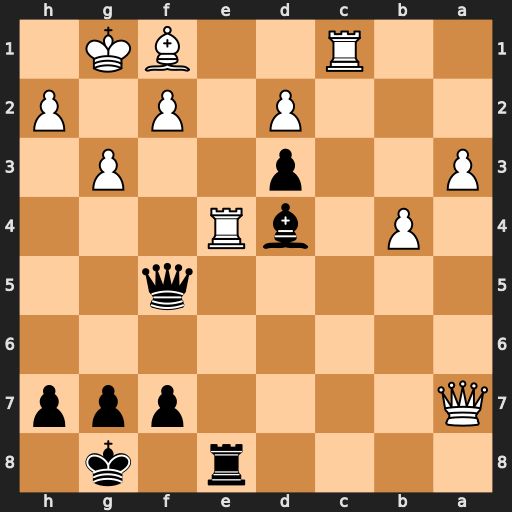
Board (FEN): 4r1k1/Q4ppp/8/5q2/1P1bR3/P2p2P1/3P1P1P/2R2BK1
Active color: b
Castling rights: -
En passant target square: -
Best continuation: Qxf2+ Kh1 Qg1#